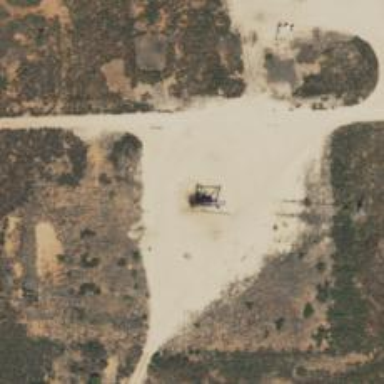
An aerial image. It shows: Petroleum well that is man-made.